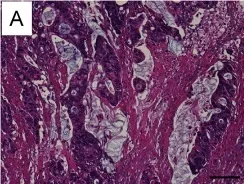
The pathological findings of tumoral tissue (A-C). Adenocarcinoma with moderate to well differentiation invaded to subserosal layer in broad area of the cystic wall.
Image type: pathology (h&e)